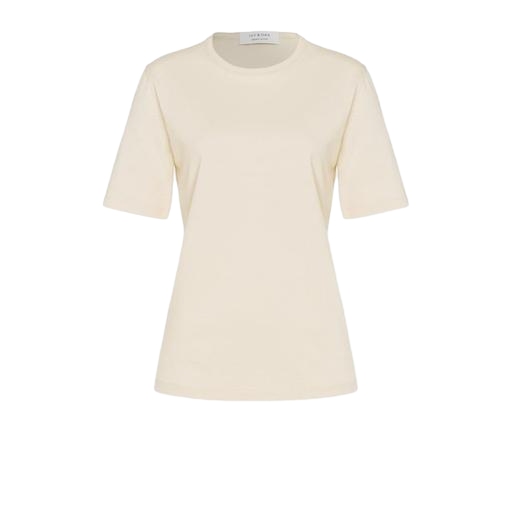
off-white classic t-shirt, cream t-shirt, beige tshirt, white background